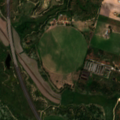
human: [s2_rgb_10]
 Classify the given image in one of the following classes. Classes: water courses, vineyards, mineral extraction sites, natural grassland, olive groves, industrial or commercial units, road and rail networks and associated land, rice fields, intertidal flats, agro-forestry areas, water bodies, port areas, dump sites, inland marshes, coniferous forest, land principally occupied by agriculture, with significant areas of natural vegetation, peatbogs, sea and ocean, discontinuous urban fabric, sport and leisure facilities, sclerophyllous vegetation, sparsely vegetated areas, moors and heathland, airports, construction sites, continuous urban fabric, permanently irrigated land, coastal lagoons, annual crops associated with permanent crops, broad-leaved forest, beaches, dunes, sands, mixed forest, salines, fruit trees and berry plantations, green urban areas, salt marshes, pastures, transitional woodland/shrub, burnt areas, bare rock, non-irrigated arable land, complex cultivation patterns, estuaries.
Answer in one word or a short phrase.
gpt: permanently irrigated land, rice fields, complex cultivation patterns, agro-forestry areas, mixed forest, transitional woodland/shrub